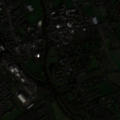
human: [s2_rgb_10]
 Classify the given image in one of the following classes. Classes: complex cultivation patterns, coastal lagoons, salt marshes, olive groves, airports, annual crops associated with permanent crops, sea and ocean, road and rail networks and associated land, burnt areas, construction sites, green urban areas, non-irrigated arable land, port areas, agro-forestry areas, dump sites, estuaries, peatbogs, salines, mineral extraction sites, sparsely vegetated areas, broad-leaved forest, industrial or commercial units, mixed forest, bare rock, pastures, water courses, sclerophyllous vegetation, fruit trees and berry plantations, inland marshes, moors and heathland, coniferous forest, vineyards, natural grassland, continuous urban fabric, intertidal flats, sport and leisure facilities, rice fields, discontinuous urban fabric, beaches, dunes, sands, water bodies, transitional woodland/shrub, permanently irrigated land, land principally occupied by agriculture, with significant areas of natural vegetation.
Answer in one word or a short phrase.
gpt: discontinuous urban fabric, non-irrigated arable land, complex cultivation patterns, land principally occupied by agriculture, with significant areas of natural vegetation